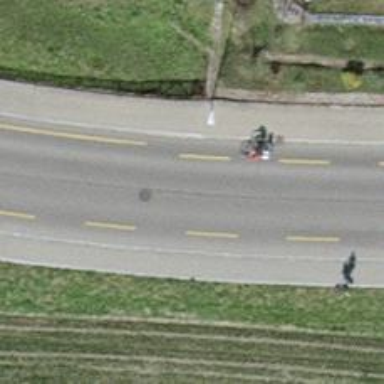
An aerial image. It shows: Secondary road with asphalt surface. There is separate cycle lane and sidewalk.